Brain MRI, t1w sequence, axial 2D slice.
Patient: age 20, sex F, weight 90 kg, height 1.9 m
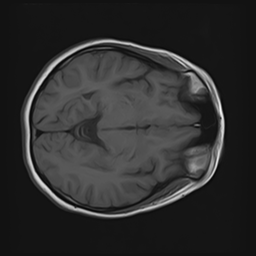